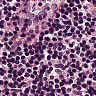
Metastatic tissue present: no